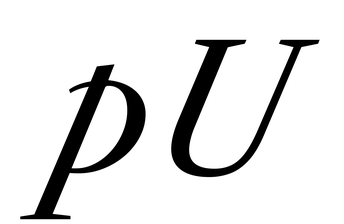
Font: LibreCaslonText-Italic_Italic